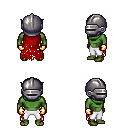
a pixel art fantasy rpg character, male body template, orc, green skin, red tattered cape, white pants, green plain hairstyle, metal helm, gold gloves, four views (front, back, left, right), 2x2 character sprite sheet, small pixel art, hard edges, no anti-aliasing